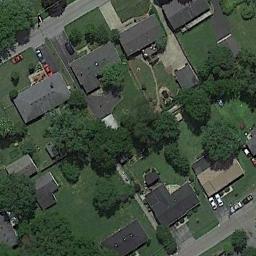
Label: residential